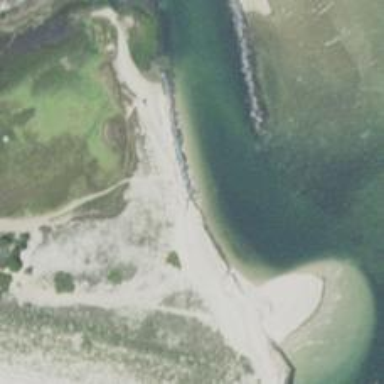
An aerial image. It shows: Breakwater structure.